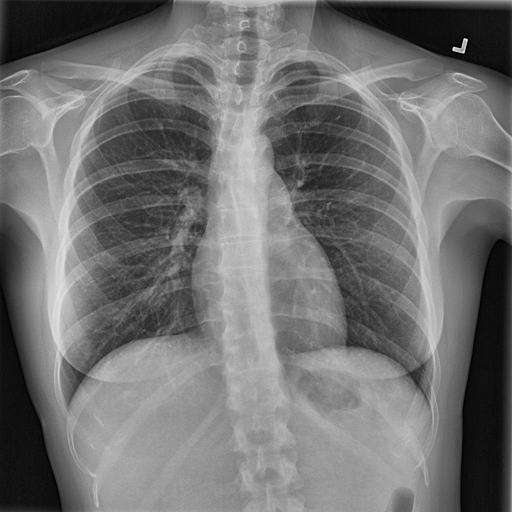
Finding: NORMAL